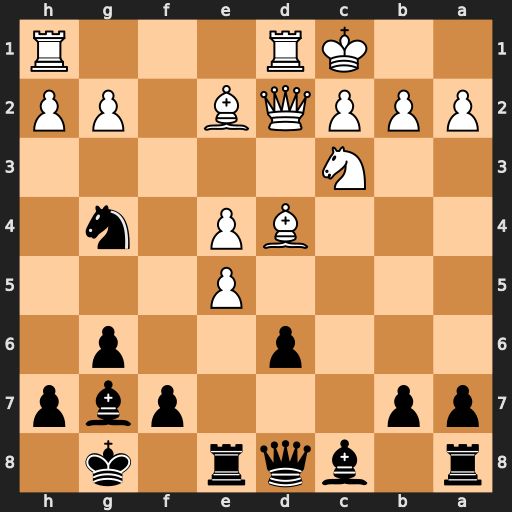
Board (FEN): r1bqr1k1/pp3pbp/3p2p1/4P3/3BP1n1/2N5/PPPQB1PP/2KR3R
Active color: b
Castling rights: -
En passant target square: -
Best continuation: Bh6 Qxh6 Nxh6